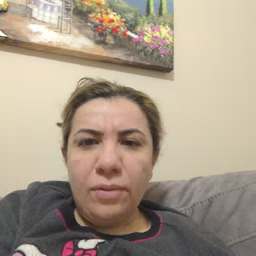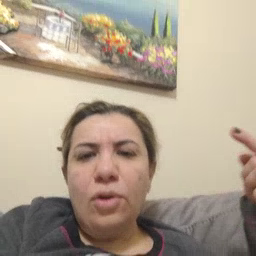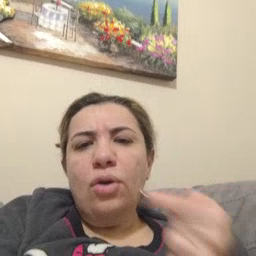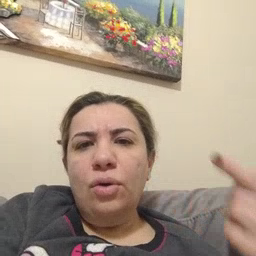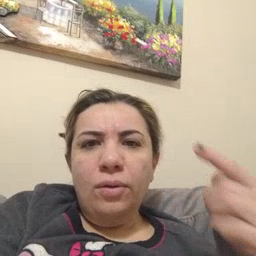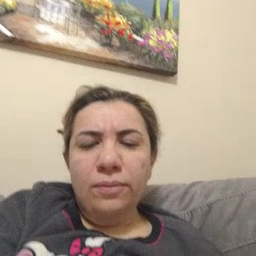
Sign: owie